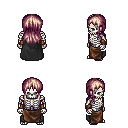
a pixel art fantasy rpg character, male body template, skeleton, black cape, robe skirt, white blonde unkempt hairstyle, leather bracers, four views (front, back, left, right), 2x2 character sprite sheet, small pixel art, hard edges, no anti-aliasing